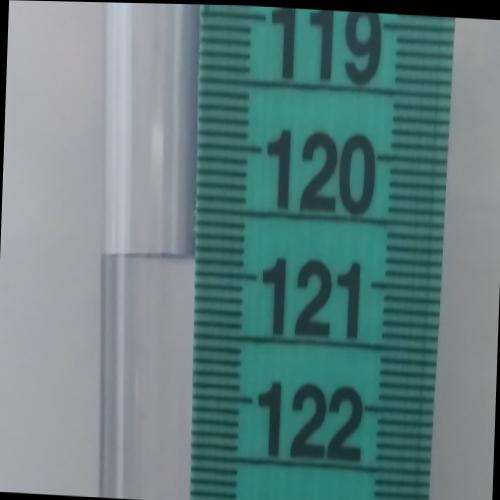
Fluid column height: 120.9 cm